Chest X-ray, AP view. Patient: 54 years old, sex M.
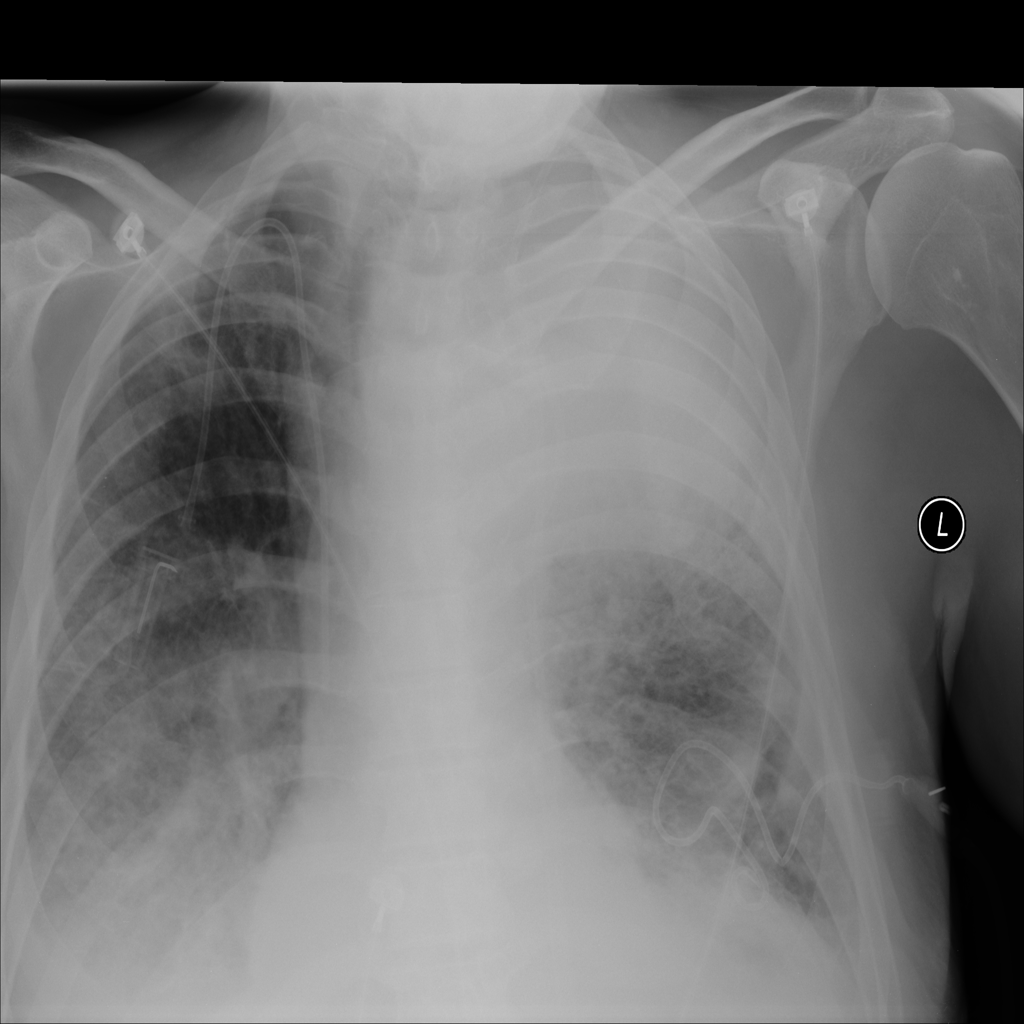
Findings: Consolidation, Effusion, Mass